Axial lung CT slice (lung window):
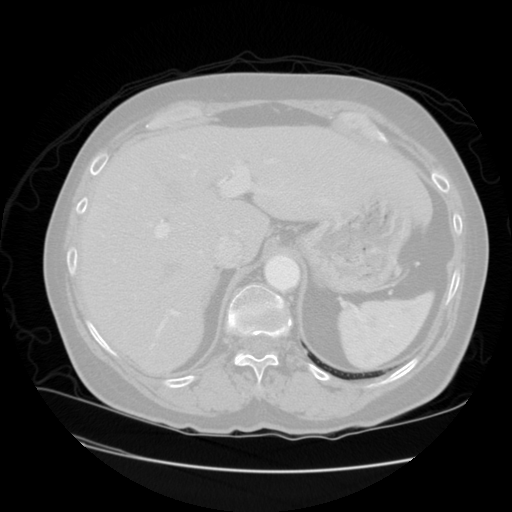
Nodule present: no